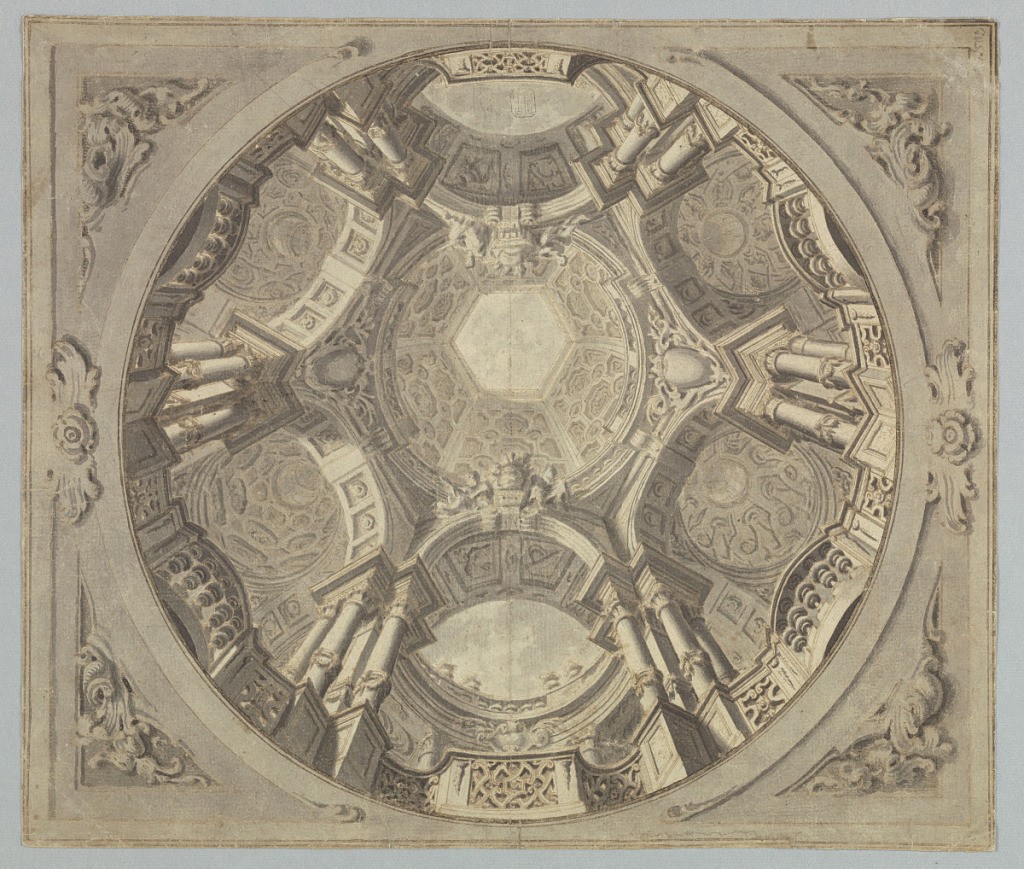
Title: Design for a Painted Oblong Ceiling
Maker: Andrea Pazzi, Italian, active 18th century
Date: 1700–25
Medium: Pen and ink, brush and gray watercolor, black crayon on paper
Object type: Drawing
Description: Horizontal format design for a painted oblong ceiling. Inscribed into an oblong frame is a view into a cupola from below. It has a hexagonal opening on top, and is supported by six supports consisting of pilasters and columns. They stand at the front of a gallery and are connected by parapets. In the bays above and below the cupola the sky is shown.